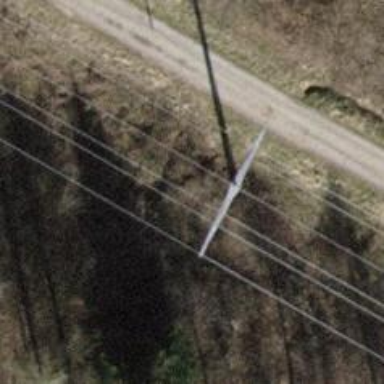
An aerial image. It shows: Power tower.